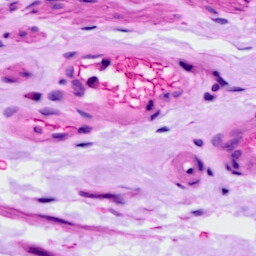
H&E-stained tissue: Ovarian